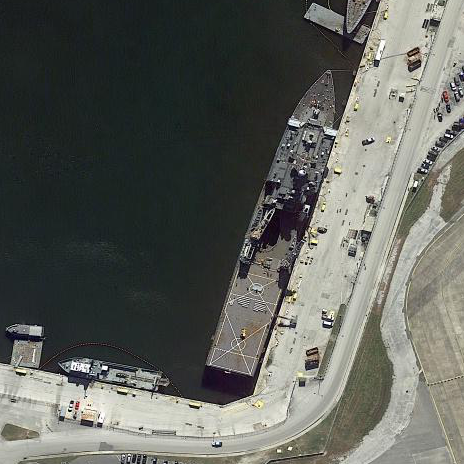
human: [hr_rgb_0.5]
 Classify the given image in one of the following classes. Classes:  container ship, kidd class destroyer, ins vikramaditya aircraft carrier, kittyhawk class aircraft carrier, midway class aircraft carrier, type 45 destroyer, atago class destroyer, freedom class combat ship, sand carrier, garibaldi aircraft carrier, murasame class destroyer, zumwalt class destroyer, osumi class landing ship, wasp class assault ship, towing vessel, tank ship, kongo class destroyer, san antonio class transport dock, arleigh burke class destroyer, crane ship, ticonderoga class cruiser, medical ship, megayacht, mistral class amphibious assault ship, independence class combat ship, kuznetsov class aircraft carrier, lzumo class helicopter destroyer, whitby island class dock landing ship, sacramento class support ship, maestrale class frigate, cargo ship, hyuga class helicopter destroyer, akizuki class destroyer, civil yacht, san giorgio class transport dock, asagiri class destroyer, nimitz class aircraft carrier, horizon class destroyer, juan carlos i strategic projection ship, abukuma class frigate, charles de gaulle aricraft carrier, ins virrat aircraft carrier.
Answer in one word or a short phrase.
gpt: Whitby Island class dock landing ship